Interaction volume radius: 10 \u00c5
Interaction volume height: 20 \u00c5
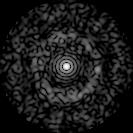
Disorder parameter: 0.8162